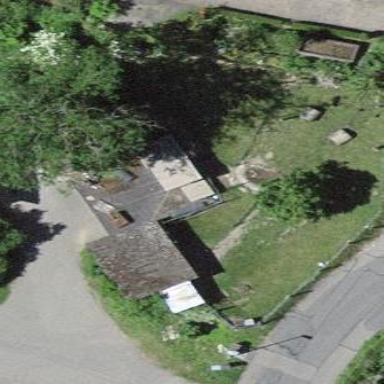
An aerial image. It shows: Shed building.